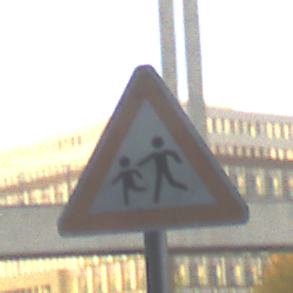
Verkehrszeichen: KinderRechts
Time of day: SunriseSunset
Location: Outdoor (Urban)
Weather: PartlyCloudy
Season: NotSpecified
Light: Natural